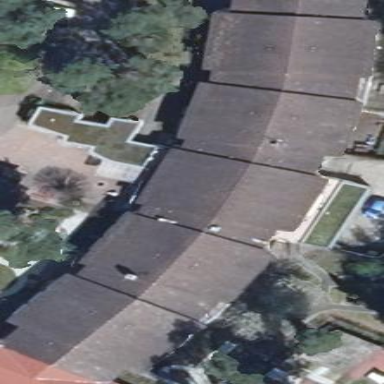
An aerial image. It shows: Building with gabled roof oriented along its length.